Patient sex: F
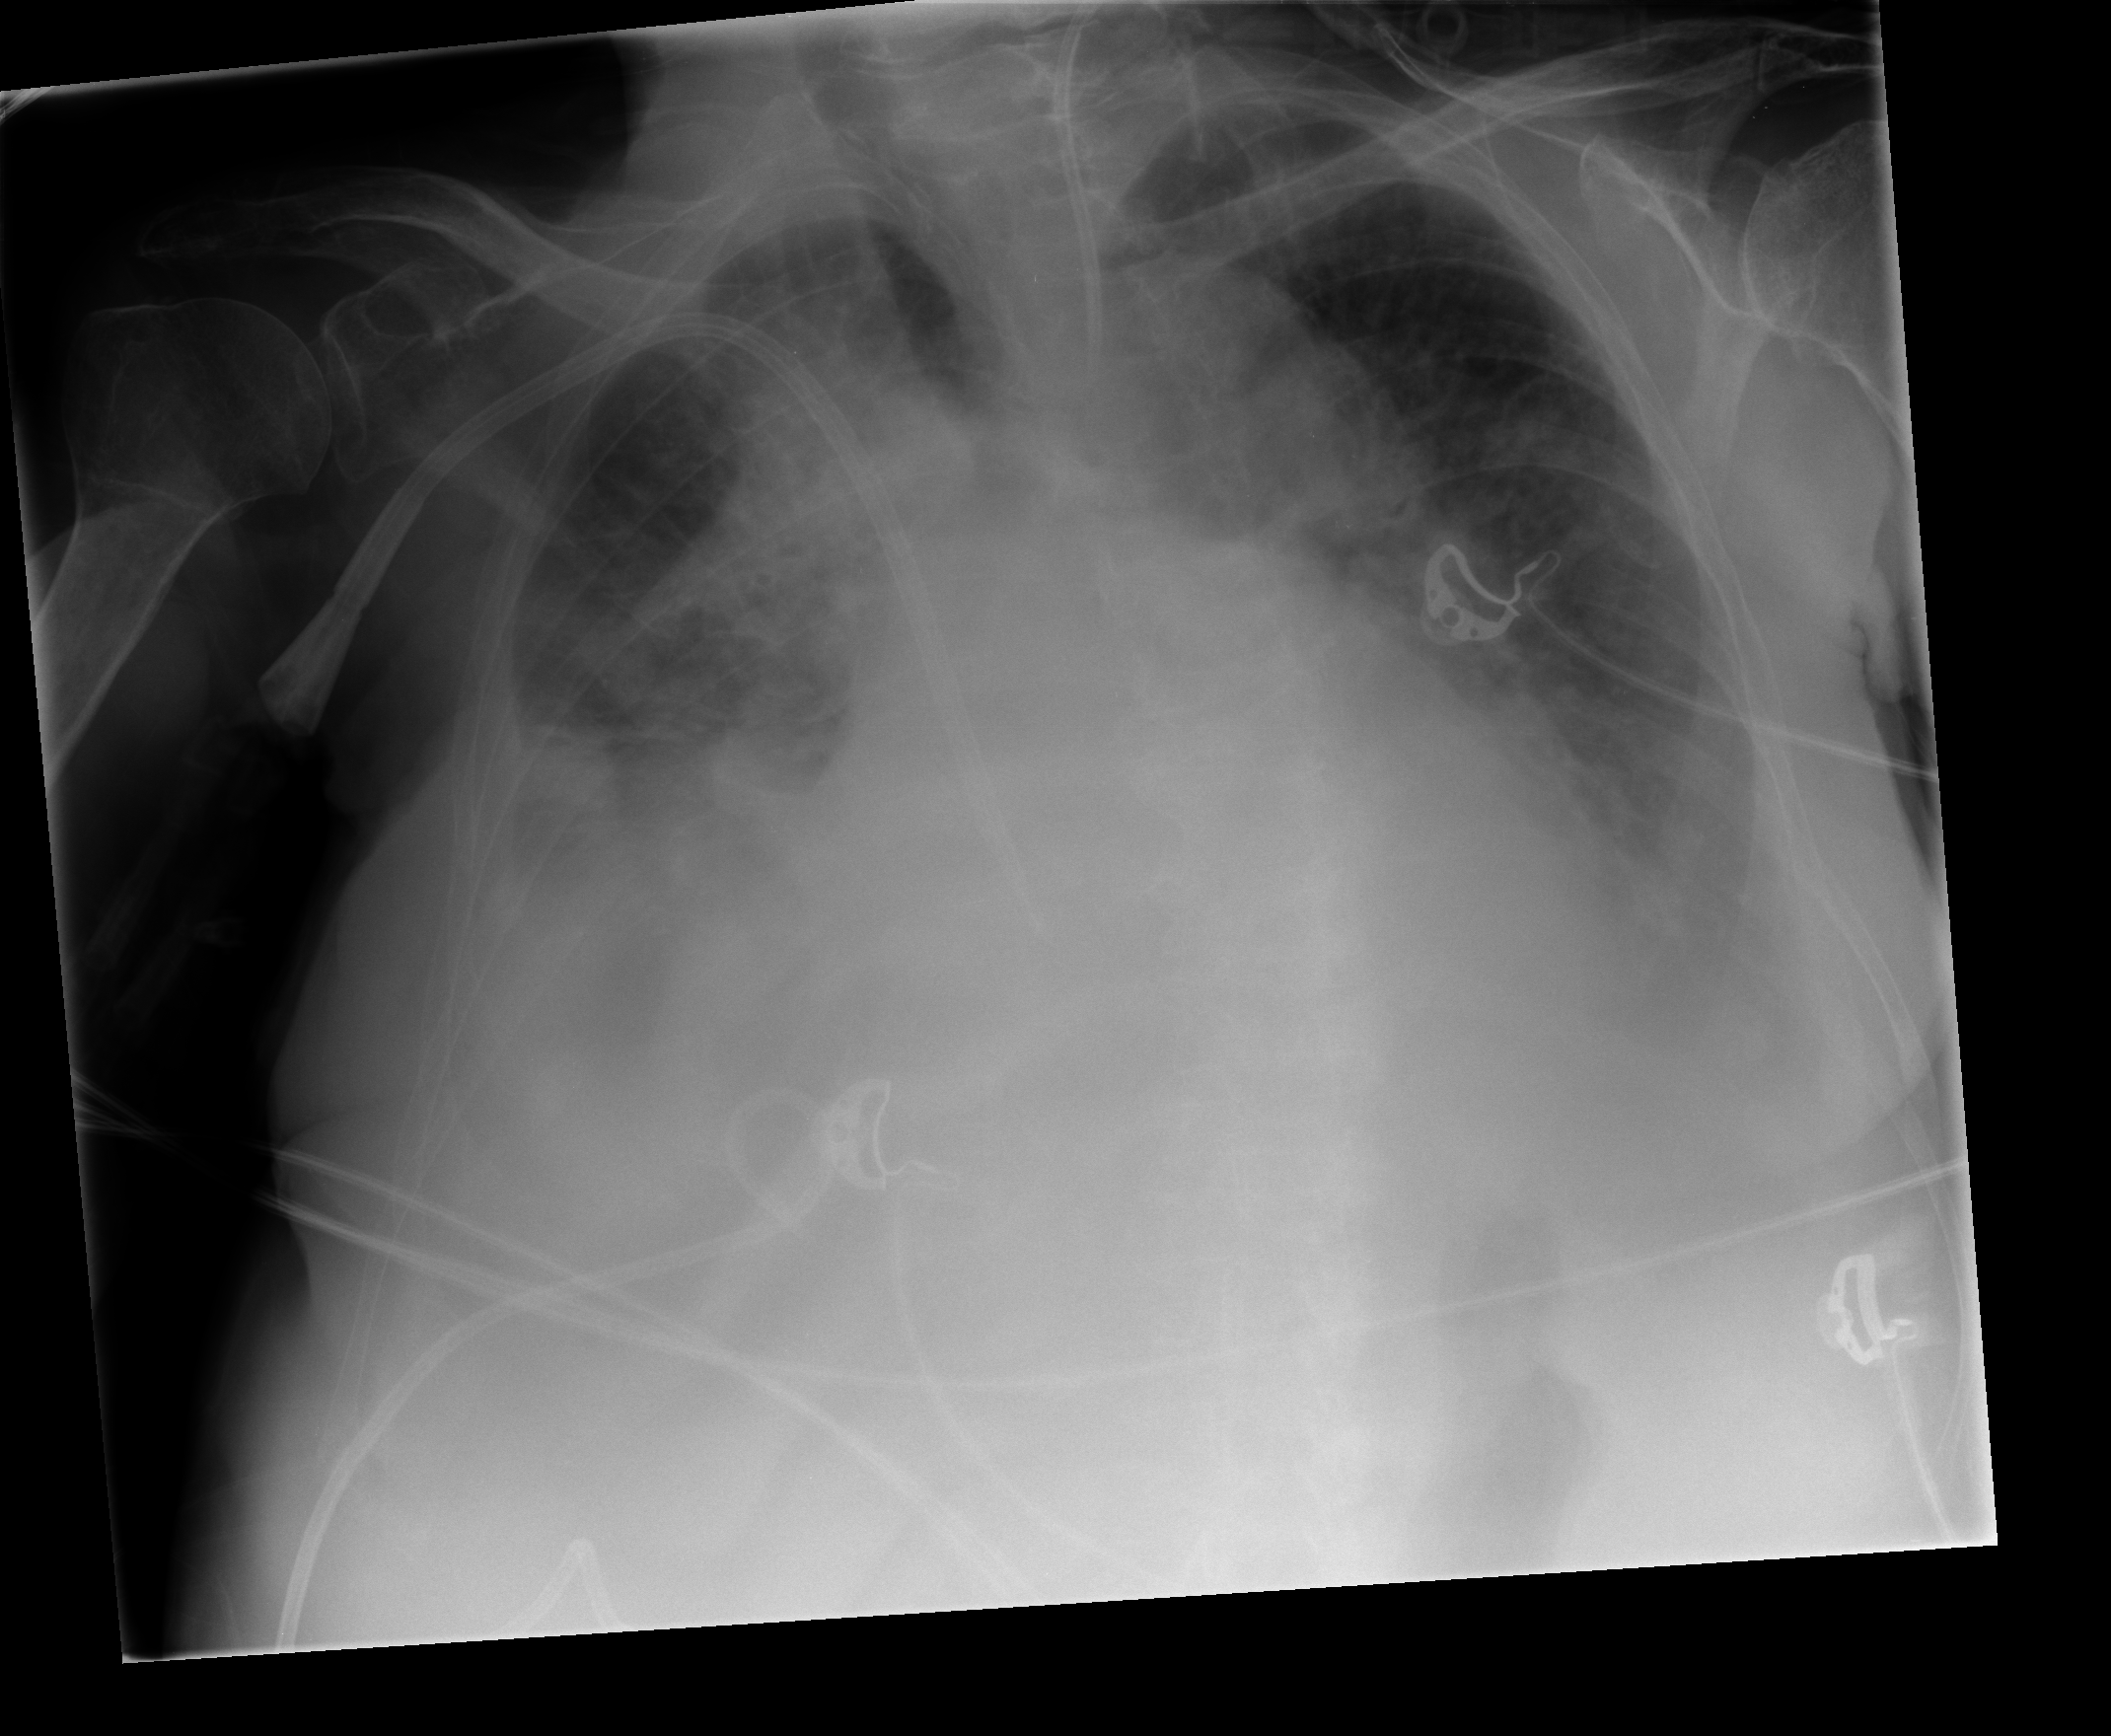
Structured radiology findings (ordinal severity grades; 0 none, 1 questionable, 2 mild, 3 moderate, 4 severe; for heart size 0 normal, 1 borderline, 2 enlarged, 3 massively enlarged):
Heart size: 2
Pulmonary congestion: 2
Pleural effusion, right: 2
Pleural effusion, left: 2
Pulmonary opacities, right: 3
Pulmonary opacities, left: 2
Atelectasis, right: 3
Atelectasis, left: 2